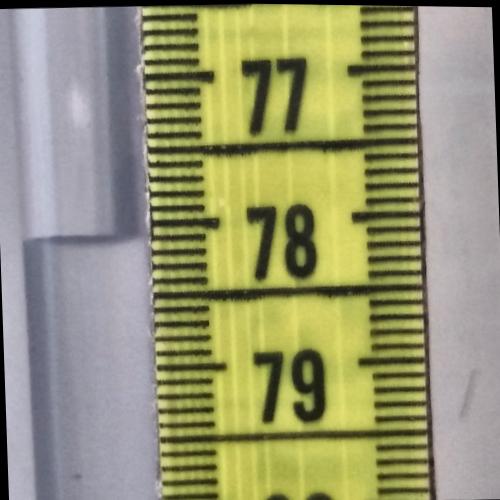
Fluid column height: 78.1 cm